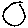
Label: circle